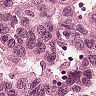
Metastatic tissue present: yes